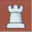
Piece: wR